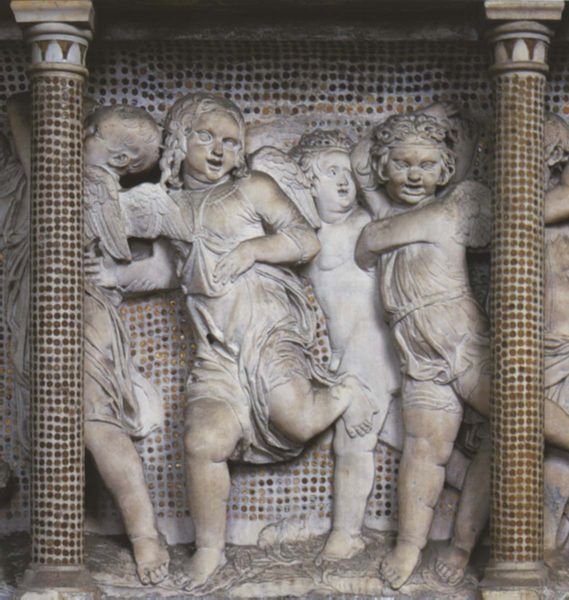
Titel: Cantoria
Künstler: Donatello
Institution: Florenz, Museo dell´Opera del Duomo
Schlagwörter: flügel, nackt, marmor, säule, säulen, blick, tanz, architektur, falten, stein, gewand, gold, locken, kinder, engel, skulptur, statue, beine, relief, figuren, dick, spielen, plastik, lachen, barfuß, rennen, mosaik, kapitell, spielend, toga, reigen, putten, putti, mamor, kronen, babyspeck, kunstwerk, bauskulptur, säulenlocken